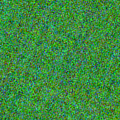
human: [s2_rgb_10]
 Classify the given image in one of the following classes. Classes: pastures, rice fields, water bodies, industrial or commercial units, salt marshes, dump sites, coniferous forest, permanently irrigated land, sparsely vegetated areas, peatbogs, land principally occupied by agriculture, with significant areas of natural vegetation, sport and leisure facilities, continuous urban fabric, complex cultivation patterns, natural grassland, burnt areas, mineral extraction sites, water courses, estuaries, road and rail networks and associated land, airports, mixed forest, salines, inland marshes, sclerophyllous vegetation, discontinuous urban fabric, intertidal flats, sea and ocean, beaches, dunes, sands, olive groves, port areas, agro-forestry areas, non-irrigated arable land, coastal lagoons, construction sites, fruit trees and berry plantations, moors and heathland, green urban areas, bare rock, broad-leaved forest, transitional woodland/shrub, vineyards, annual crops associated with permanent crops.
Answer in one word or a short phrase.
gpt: sea and ocean